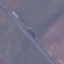
Land use / land cover: Highway